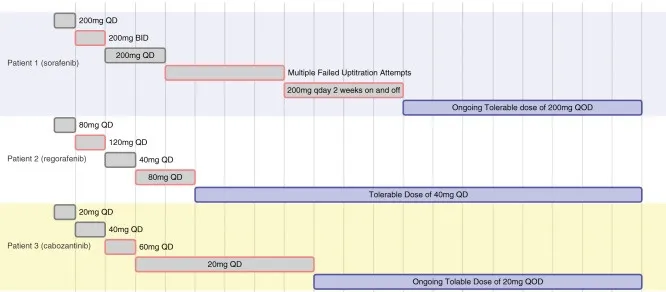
All 3 patients underwent multiple attempts at titrating their respective TKI therapies to the FDA label dosages but were limited by toxicities. Their titration timeline is as above. At 6 weeks, none of the patients would have met their corresponding minimum FDA label dosages of sorafenib 400mg QOD, regorafenib 80mg QD, or cabozantinib 20mg QD.
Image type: chart (chart)